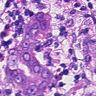
Metastatic tissue present: yes